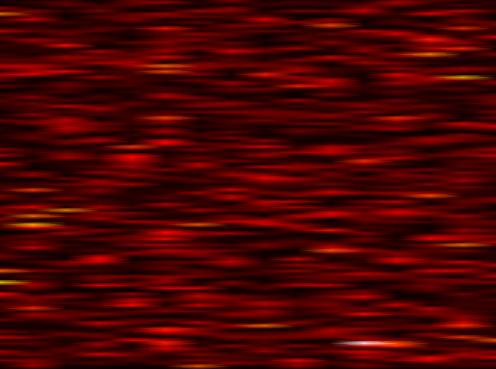
Label: FOFDM